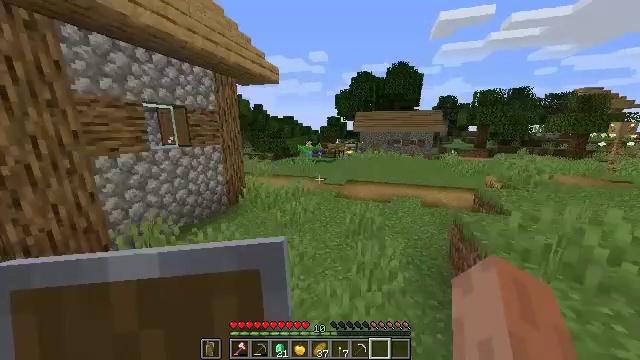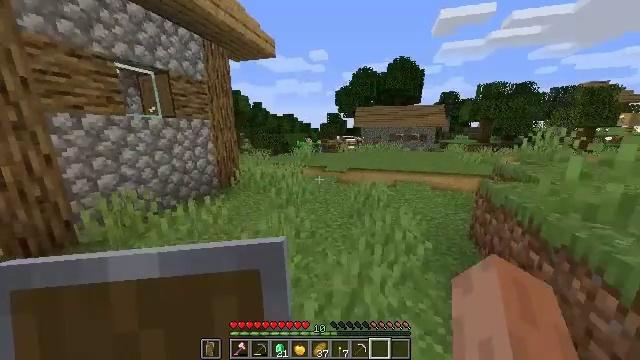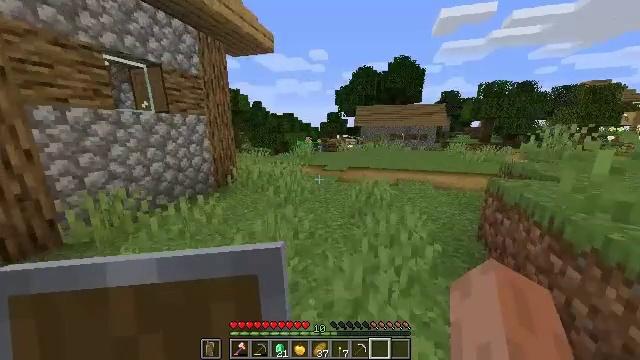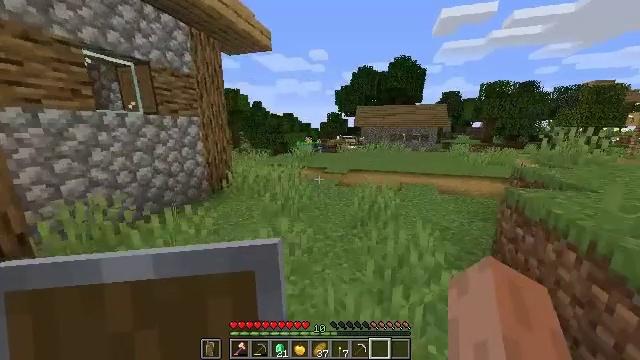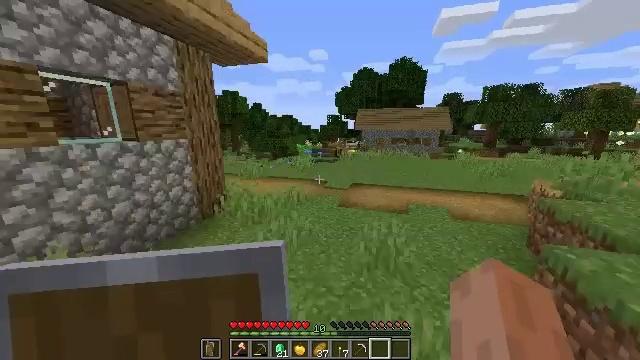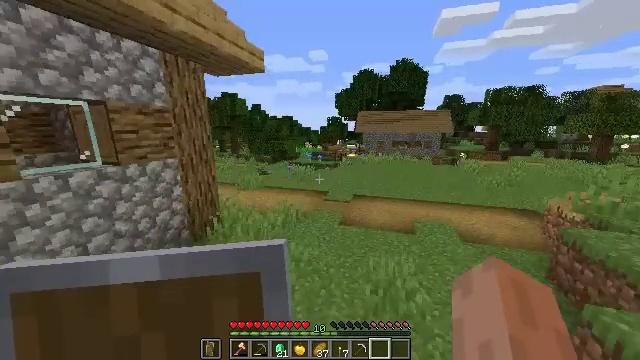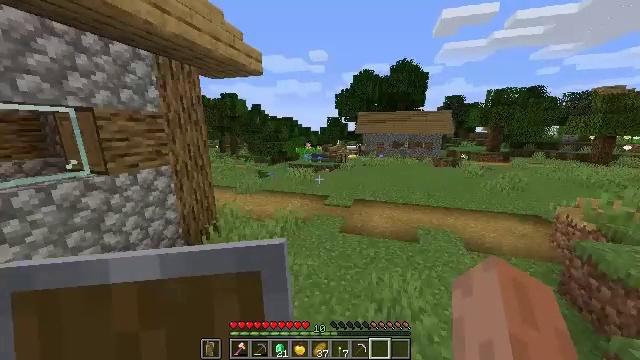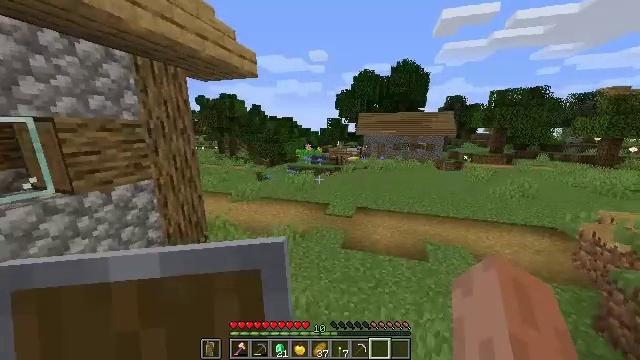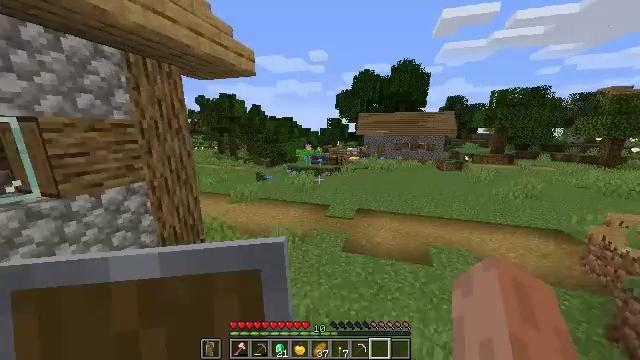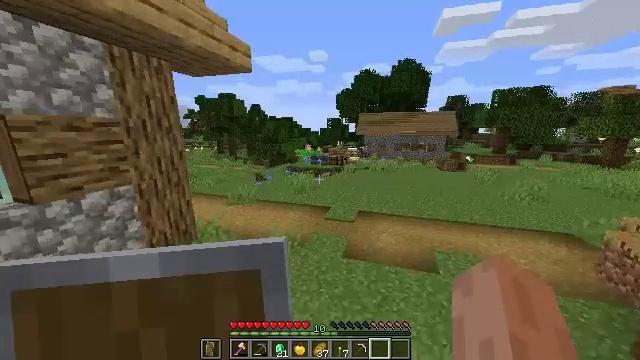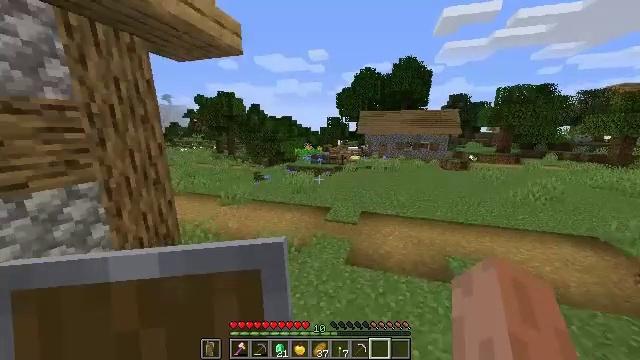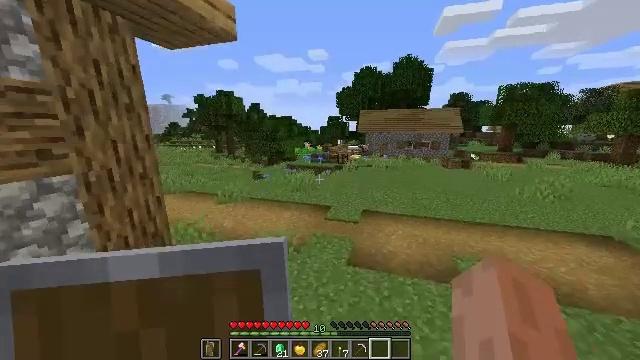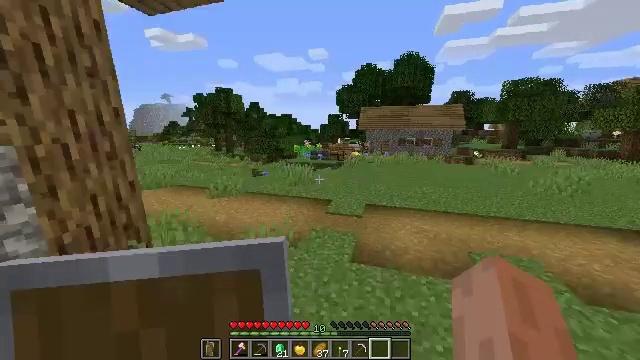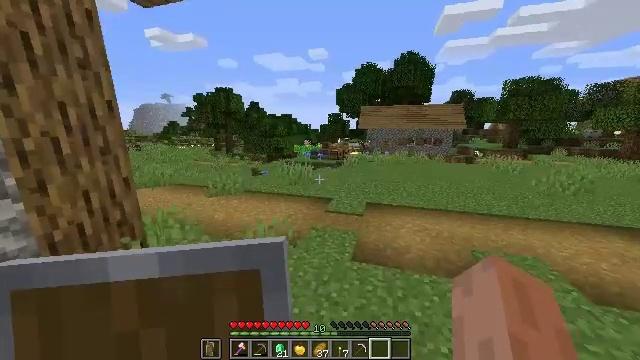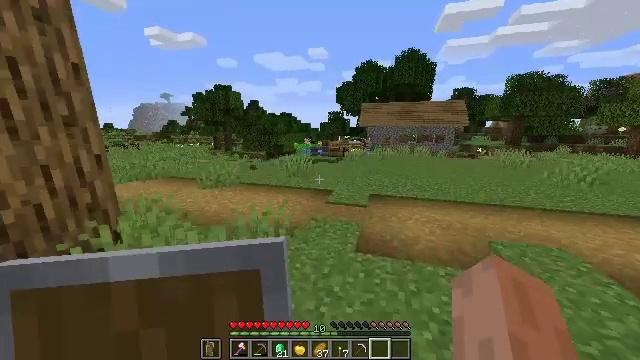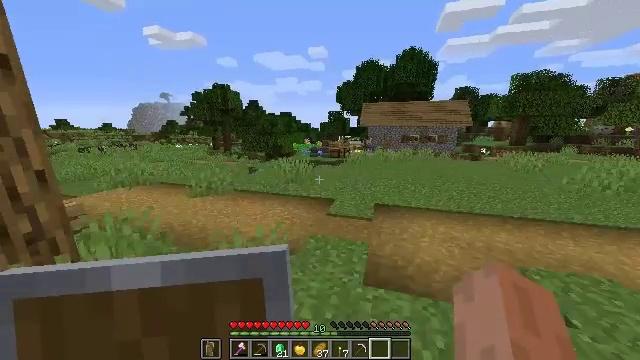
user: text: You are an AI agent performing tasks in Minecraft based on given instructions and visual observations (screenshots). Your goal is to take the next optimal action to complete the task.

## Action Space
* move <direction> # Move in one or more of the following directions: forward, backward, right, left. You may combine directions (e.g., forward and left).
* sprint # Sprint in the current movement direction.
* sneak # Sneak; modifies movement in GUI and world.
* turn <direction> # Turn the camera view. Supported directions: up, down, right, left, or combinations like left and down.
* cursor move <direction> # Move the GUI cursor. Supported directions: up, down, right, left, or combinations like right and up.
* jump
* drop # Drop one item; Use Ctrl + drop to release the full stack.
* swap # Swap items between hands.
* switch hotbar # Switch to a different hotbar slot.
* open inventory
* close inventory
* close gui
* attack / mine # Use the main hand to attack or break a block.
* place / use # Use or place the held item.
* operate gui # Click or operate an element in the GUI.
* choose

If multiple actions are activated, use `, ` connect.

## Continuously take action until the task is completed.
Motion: motion action
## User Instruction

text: Gather the blast furnace into your inventory.
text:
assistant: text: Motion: move forward, jump
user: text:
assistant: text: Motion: move forward, jump
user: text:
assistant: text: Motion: move forward, jump
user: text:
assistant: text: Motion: move forward, jump
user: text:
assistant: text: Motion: move forward, jump
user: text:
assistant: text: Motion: move forward, jump
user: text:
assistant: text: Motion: move forward, jump
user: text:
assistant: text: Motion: move forward, jump
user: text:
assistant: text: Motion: move forward, jump
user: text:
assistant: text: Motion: move forward, jump
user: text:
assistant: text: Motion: move forward, jump
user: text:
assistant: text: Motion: move forward, jump
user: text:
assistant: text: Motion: move forward, jump
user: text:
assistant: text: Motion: move forward, jump
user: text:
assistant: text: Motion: move forward, jump
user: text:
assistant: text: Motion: move forward, jump
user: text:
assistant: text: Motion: move forward, jump
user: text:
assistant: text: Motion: move forward, jump
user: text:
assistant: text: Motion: move forward, jump
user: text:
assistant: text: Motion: move forward, jump
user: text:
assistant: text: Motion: move forward, jump
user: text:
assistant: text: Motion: move forward, jump
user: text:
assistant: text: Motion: move forward, jump
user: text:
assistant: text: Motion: move forward, jump
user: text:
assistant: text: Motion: move forward, jump
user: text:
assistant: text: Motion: move forward, jump
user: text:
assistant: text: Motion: move forward, jump
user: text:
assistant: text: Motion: move forward, jump
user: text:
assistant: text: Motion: move forward, jump
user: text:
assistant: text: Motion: move forward, jump